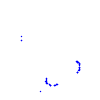
Particle: proton